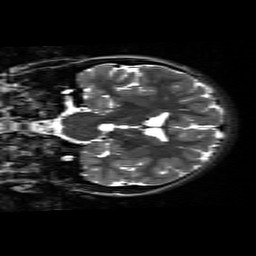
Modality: T2w
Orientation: coronal
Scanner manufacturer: siemens
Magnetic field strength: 3 T
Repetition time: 9 s
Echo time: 0.115 s